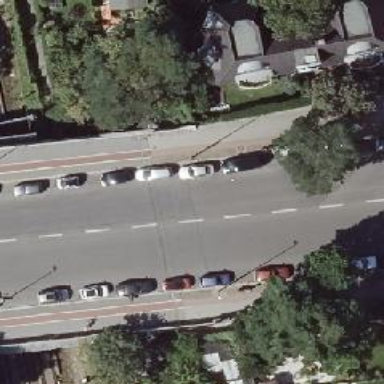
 and there are parallel parking lanes on both sides."